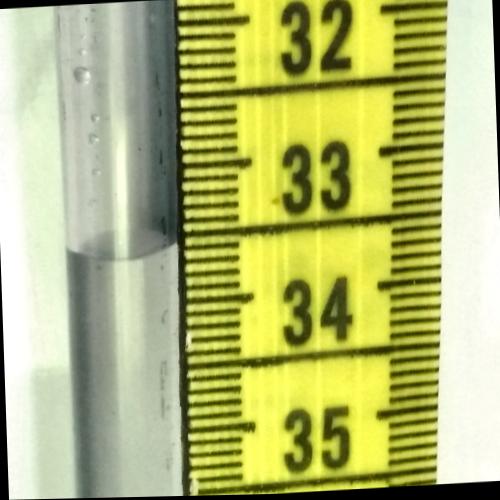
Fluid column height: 33.6 cm